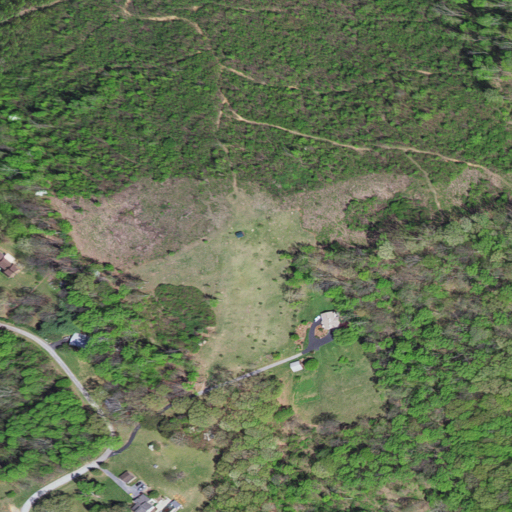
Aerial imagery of mountain in Virginia named Walker Mountain containing deciduous forest, shrub, open development, evergreen forest, and pasture